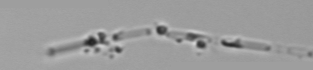
Label: Skeletonema